Current action and preconditions to check: trajectory_clear

Your task: For each precondition in the list above, predict whether it will hold at this action.

Consider the current scene as observed from the mobile robot's camera, and analyze the predicted future states of all dynamic agents (e.g., people, animals, vehicles, or any moving entities) within the NEXT SECOND.

IMPORTANT: Only answer "very likely" if you are absolutely certain—based on strong, clear evidence—that a dynamic agent will violate the precondition in the predicted future state. Do NOT answer "very likely" for unlikely, ambiguous, or low-probability risks.

Ask yourself for each precondition: Is there a high probability, with clear and convincing evidence, that the predicted future states of any dynamic agent will interfere with the predicted future state of the currently executing action within the NEXT SECOND, causing that precondition to fail?

Assess the risk level based on these predictions. Use "likely" or "very likely" if motions create a clear risk of interference.

Use "neutral" or "improbable" if agents are nearby but their predicted paths are clearly diverging or non-conflicting.

Failure Risk Categories: "very improbable", "improbable", "neutral", "likely", "very likely"

Answer Format: Output ONLY the probability_of_failure value from these categories: "very improbable", "improbable", "neutral", "likely", "very likely"

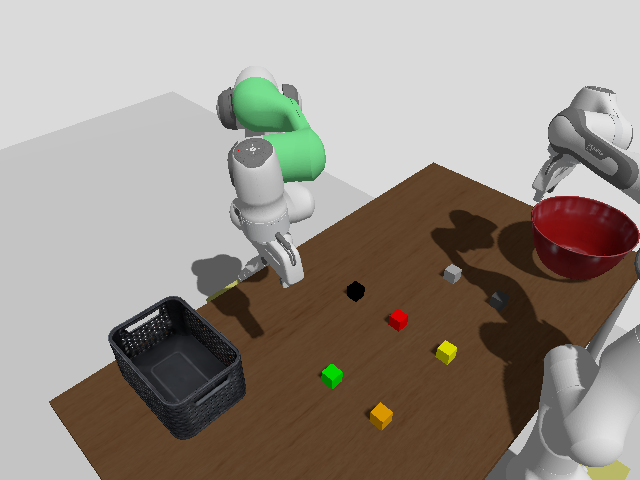

Answer: very improbable